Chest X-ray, PA view. Patient: 61 years old, sex M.
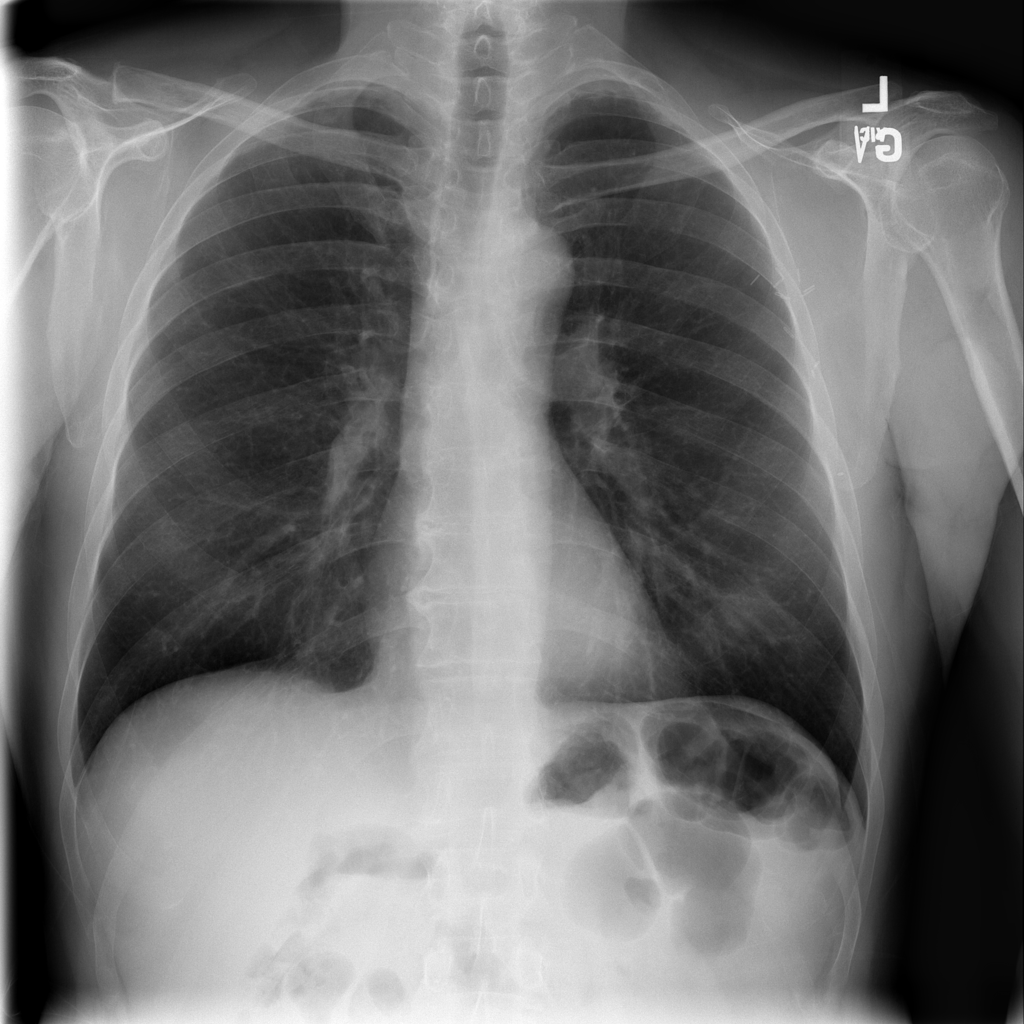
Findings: No Finding